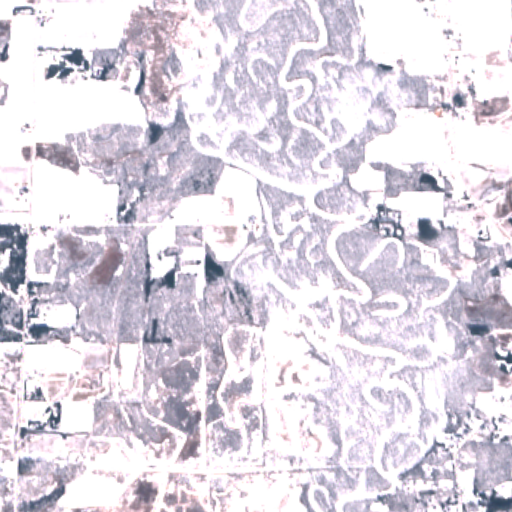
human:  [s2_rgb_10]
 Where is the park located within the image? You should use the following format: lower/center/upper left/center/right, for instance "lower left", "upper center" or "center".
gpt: The park is located in the lower right of the image.
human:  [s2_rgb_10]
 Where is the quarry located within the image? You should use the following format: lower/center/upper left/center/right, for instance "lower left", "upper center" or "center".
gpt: There is no quarry in the image.